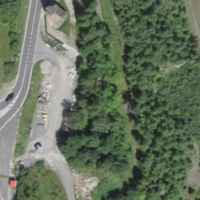
EUNIS habitat code: 24
Species observed at this site:
Rana temporaria